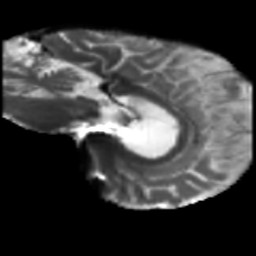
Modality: T2w
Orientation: sagittal
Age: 75
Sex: male
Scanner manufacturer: siemens
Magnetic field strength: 3 T
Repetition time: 5.47 s
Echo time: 0.0854 s